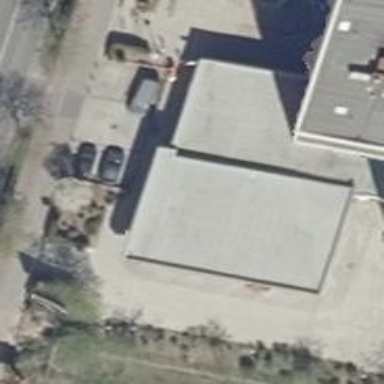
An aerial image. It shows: Part of the building is designated for retail.